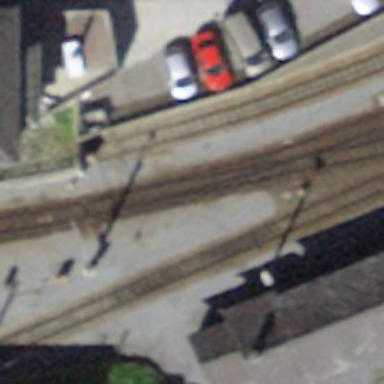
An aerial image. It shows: Railway switch.